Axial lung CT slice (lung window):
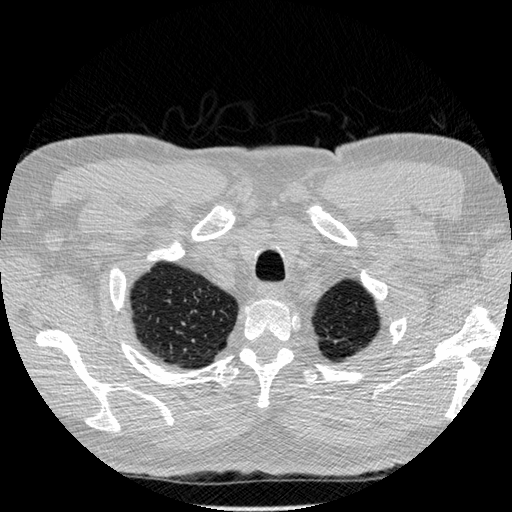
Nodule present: no